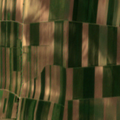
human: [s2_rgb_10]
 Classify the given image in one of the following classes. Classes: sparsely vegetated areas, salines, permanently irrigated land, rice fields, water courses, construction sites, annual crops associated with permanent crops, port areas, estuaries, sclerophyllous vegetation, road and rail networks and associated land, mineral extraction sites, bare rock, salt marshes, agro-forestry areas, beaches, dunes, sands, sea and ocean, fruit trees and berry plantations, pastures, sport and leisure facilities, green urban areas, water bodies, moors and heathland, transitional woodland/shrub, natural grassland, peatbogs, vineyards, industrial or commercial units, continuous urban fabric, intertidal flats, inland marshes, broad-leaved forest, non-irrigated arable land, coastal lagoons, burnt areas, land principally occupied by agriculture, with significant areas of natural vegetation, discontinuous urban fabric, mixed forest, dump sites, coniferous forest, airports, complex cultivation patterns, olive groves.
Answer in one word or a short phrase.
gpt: non-irrigated arable land, vineyards, land principally occupied by agriculture, with significant areas of natural vegetation